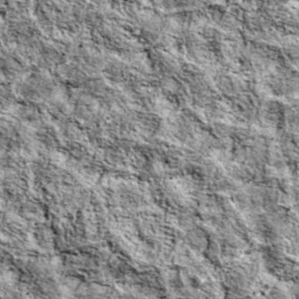
Label: non_frost